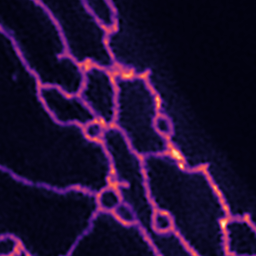
Label: Super-resolution ER image